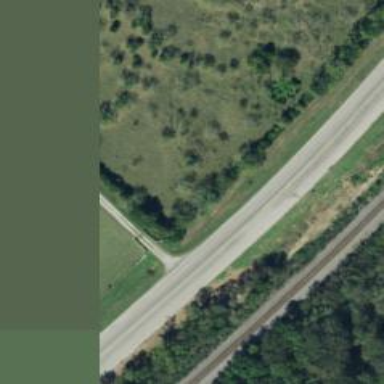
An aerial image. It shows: Primary highway.